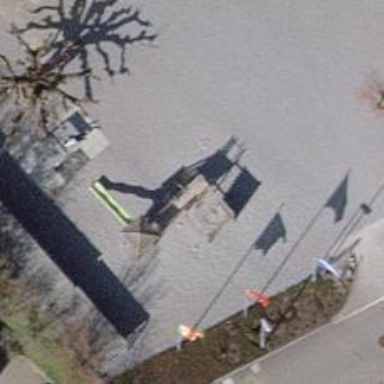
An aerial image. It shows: Playground structure.